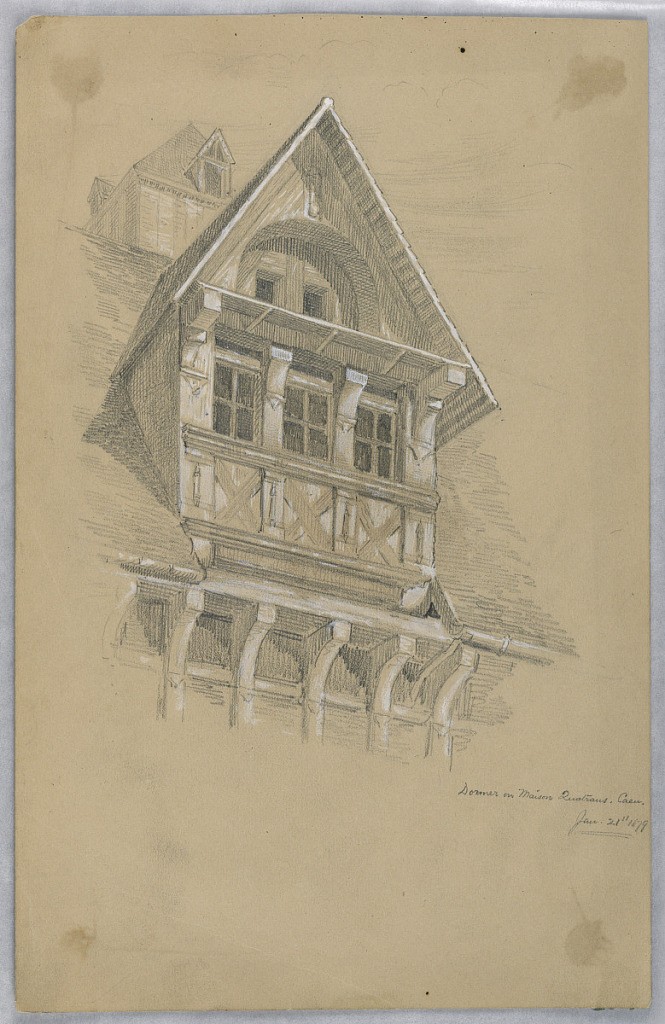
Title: Dormer on Maison des Quatrans, Caen
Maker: Arnold William Brunner, American, 1857–1925
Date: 1879
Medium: Graphite and white heightening on light brown paper
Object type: Drawing
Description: Wooden building, looking up at dormer from left of center. Above, smaller sketch of dormer seen from the same angle.